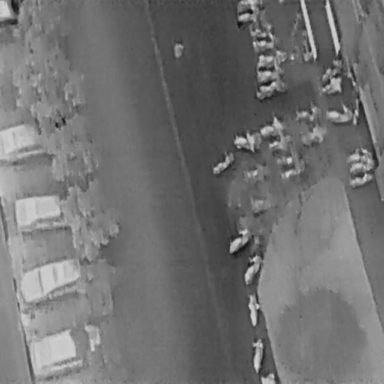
There are 27 Bicycles in the infrared image.